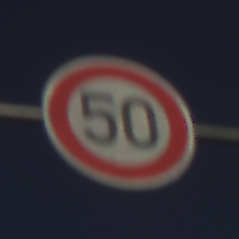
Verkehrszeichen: Geschwindigkeit50
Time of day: MorningAfternoon
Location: Outdoor (Nature)
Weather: Clear
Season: NotSpecified
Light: Natural